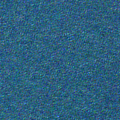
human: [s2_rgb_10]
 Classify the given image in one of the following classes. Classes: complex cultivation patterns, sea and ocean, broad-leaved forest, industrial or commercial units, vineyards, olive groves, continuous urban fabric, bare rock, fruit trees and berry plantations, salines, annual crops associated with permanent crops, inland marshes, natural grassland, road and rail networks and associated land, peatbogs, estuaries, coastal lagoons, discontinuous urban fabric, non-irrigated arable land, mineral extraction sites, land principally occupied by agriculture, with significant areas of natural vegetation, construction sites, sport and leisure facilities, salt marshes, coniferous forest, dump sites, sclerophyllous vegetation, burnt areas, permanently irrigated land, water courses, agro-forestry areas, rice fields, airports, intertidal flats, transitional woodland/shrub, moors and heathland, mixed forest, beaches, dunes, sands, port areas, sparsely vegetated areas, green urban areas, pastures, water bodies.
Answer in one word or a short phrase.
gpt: sea and ocean